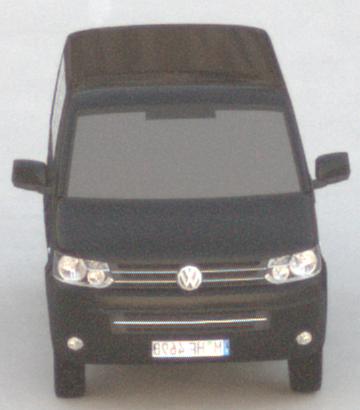
Make: VW Commercial Vehicles (Nutzfahrzeuge)
Model: T5 Multivan 2.0
Detailed model: T5 Multivan
Model produced from: 2009/09
Model produced until: 2013/06
Doors: 4
Color: black
Road condition: dry road
Daytime: dawn
Contrast: low contrast